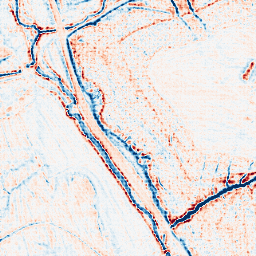
Category: edge_preserving
Decomposition family: anisotropic_diffusion
Decomposition parameters: iterations: 10
kappa: 30
gamma: 0.2
Upsampling method: sinc_hamming
Upsampling parameters: scale: 8
kernel_size: 8
Upsampling scale: 8